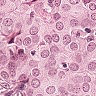
Metastatic tissue present: yes